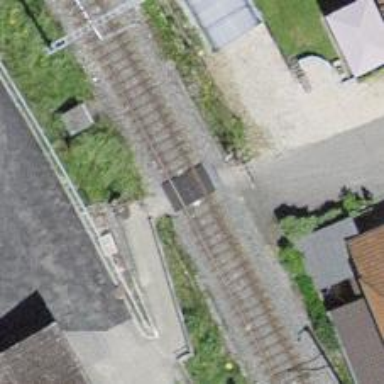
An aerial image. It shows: Railway crossing with traffic signals.